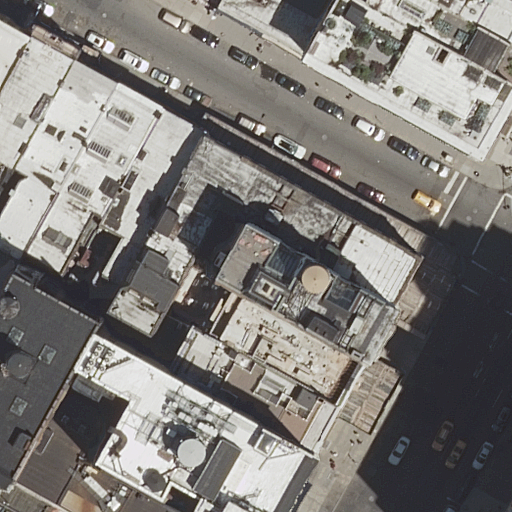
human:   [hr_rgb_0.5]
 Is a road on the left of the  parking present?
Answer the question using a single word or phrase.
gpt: yes

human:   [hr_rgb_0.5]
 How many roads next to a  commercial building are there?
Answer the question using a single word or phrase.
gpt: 0

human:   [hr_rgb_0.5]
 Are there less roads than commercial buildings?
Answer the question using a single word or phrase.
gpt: no

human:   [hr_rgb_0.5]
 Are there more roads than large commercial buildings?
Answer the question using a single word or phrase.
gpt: yes

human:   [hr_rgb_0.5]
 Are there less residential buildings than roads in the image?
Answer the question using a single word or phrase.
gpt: no

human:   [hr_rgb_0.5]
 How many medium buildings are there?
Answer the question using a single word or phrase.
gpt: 9

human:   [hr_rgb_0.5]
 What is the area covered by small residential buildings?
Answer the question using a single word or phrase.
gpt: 135m2

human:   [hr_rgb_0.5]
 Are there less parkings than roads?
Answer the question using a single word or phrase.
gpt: yes

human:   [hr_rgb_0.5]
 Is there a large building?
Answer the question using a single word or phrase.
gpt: yes

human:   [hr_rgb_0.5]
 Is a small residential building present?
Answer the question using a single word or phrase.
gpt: yes

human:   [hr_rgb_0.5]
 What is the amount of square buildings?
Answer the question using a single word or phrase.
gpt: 0

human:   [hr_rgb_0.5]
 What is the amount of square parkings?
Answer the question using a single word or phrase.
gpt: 0

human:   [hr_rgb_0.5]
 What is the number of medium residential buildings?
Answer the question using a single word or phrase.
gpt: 9

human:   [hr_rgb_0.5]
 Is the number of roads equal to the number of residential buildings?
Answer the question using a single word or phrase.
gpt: no

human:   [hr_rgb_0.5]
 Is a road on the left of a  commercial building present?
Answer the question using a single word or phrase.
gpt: no

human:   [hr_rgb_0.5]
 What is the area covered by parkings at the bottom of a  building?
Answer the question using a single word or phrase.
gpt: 0m2

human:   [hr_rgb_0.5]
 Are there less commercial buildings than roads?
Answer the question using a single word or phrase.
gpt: yes

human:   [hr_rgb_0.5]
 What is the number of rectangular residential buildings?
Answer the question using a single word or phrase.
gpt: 10

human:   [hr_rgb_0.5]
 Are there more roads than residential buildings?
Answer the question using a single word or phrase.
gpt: no

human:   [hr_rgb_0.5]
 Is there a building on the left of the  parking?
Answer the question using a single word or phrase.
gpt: yes

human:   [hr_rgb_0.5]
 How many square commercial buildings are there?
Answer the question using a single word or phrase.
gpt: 0

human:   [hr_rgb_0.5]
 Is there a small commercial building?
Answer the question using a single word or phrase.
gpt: no

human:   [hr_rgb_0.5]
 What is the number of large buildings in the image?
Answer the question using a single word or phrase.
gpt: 3

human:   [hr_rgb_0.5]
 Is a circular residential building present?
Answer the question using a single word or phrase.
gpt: no

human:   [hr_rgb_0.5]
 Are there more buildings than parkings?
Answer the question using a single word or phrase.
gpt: yes

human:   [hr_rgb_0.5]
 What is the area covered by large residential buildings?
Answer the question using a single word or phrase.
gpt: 2274m2

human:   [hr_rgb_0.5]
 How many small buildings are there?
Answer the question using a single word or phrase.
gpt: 4

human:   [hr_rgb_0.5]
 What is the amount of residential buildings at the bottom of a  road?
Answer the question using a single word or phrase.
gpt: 15

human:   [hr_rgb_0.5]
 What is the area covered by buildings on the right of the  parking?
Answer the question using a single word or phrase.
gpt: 712m2

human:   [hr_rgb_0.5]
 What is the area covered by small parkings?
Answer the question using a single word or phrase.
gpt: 0m2

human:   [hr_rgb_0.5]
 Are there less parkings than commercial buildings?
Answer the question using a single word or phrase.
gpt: no

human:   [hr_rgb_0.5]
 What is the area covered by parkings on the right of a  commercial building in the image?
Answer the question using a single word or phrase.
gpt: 0m2

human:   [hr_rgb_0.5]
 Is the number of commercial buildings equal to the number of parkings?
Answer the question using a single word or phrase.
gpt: no

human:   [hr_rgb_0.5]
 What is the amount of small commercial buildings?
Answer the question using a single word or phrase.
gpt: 0

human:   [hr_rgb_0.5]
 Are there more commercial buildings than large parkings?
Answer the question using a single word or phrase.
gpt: no

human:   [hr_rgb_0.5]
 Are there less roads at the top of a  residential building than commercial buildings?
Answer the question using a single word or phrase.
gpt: no